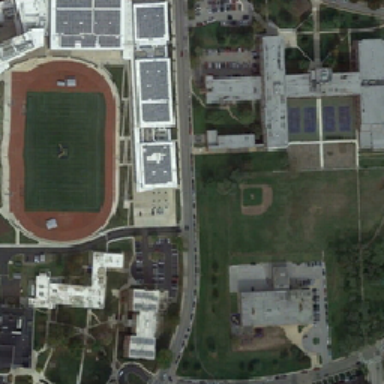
Most of the schools consist of teaching playgrounds buildings and parking lots .